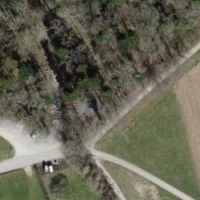
EUNIS habitat code: 44
Species observed at this site:
Pseudochorthippus parallelus
Carpinus betulus